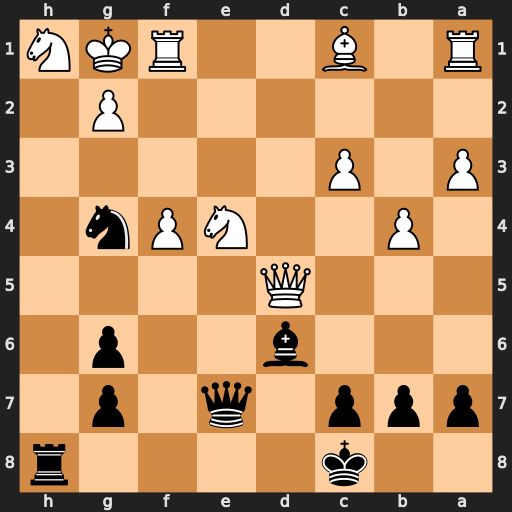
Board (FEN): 2k4r/ppp1q1p1/3b2p1/3Q4/1P2NPn1/P1P5/6P1/R1B2RKN
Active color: b
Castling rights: -
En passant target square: -
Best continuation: Rxh1+ Kxh1 Qh4+ Kg1 Qh2#